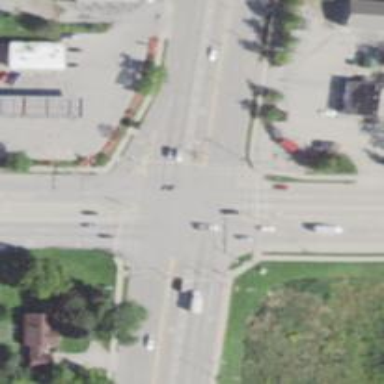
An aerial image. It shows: Crossing on the road with line markings.